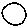
Label: circle